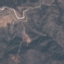
Land use / land cover: HerbaceousVegetation